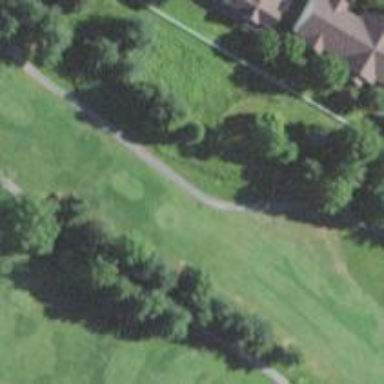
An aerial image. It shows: Asphalt path that serves as golf cartpath.